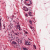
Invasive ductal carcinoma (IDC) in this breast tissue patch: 0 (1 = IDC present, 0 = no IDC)